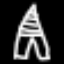
Label: The Eiffel Tower